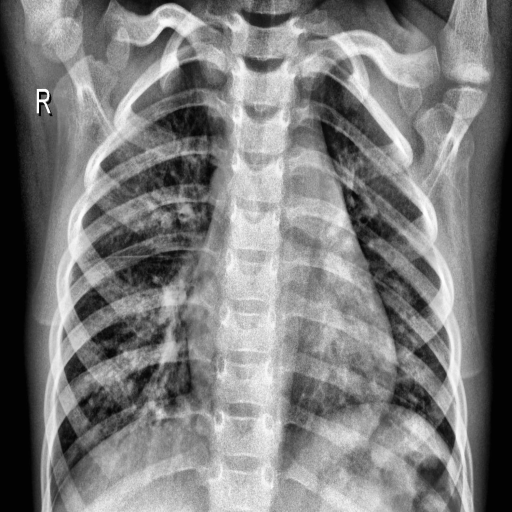
Finding: PNEUMONIA